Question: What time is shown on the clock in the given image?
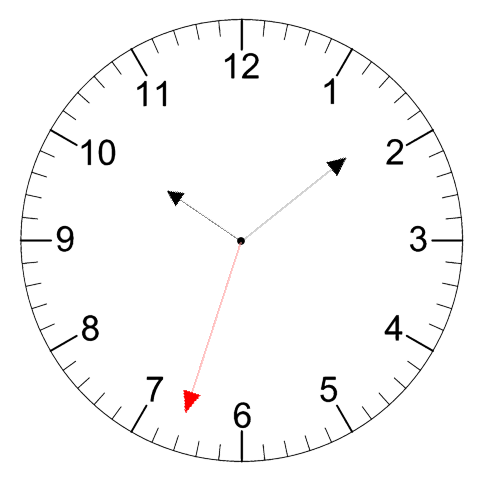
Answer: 10:08:33